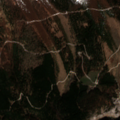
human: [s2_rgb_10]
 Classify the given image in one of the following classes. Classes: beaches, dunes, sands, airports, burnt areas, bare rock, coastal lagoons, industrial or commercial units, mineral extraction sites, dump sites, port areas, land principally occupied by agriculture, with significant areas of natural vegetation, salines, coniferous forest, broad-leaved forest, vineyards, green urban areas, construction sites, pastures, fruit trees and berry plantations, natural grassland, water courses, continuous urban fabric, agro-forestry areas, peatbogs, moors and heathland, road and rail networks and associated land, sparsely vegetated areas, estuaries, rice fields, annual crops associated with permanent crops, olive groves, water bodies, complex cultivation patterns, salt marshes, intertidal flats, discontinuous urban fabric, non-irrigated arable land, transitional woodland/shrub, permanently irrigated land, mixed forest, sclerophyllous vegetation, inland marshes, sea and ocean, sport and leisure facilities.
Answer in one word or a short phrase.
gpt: broad-leaved forest, coniferous forest, mixed forest, sparsely vegetated areas